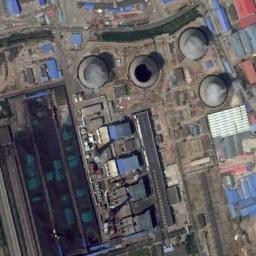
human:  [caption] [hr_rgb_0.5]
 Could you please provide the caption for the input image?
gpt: Here are three thermal power stations, two of which are emitting smoke .

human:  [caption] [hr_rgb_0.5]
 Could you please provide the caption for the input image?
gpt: There are plant and machinery in the thermal power station  There are four cooling towers and three are steaming .

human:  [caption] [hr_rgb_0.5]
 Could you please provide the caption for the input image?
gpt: Many buildings of different shapes are next to the thermal power station .

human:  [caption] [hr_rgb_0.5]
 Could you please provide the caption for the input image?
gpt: There are many buildings and several chimneys on the thermal power station .

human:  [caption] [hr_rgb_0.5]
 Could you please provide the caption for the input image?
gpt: The thermal power station is on the bare land next to some buildings .